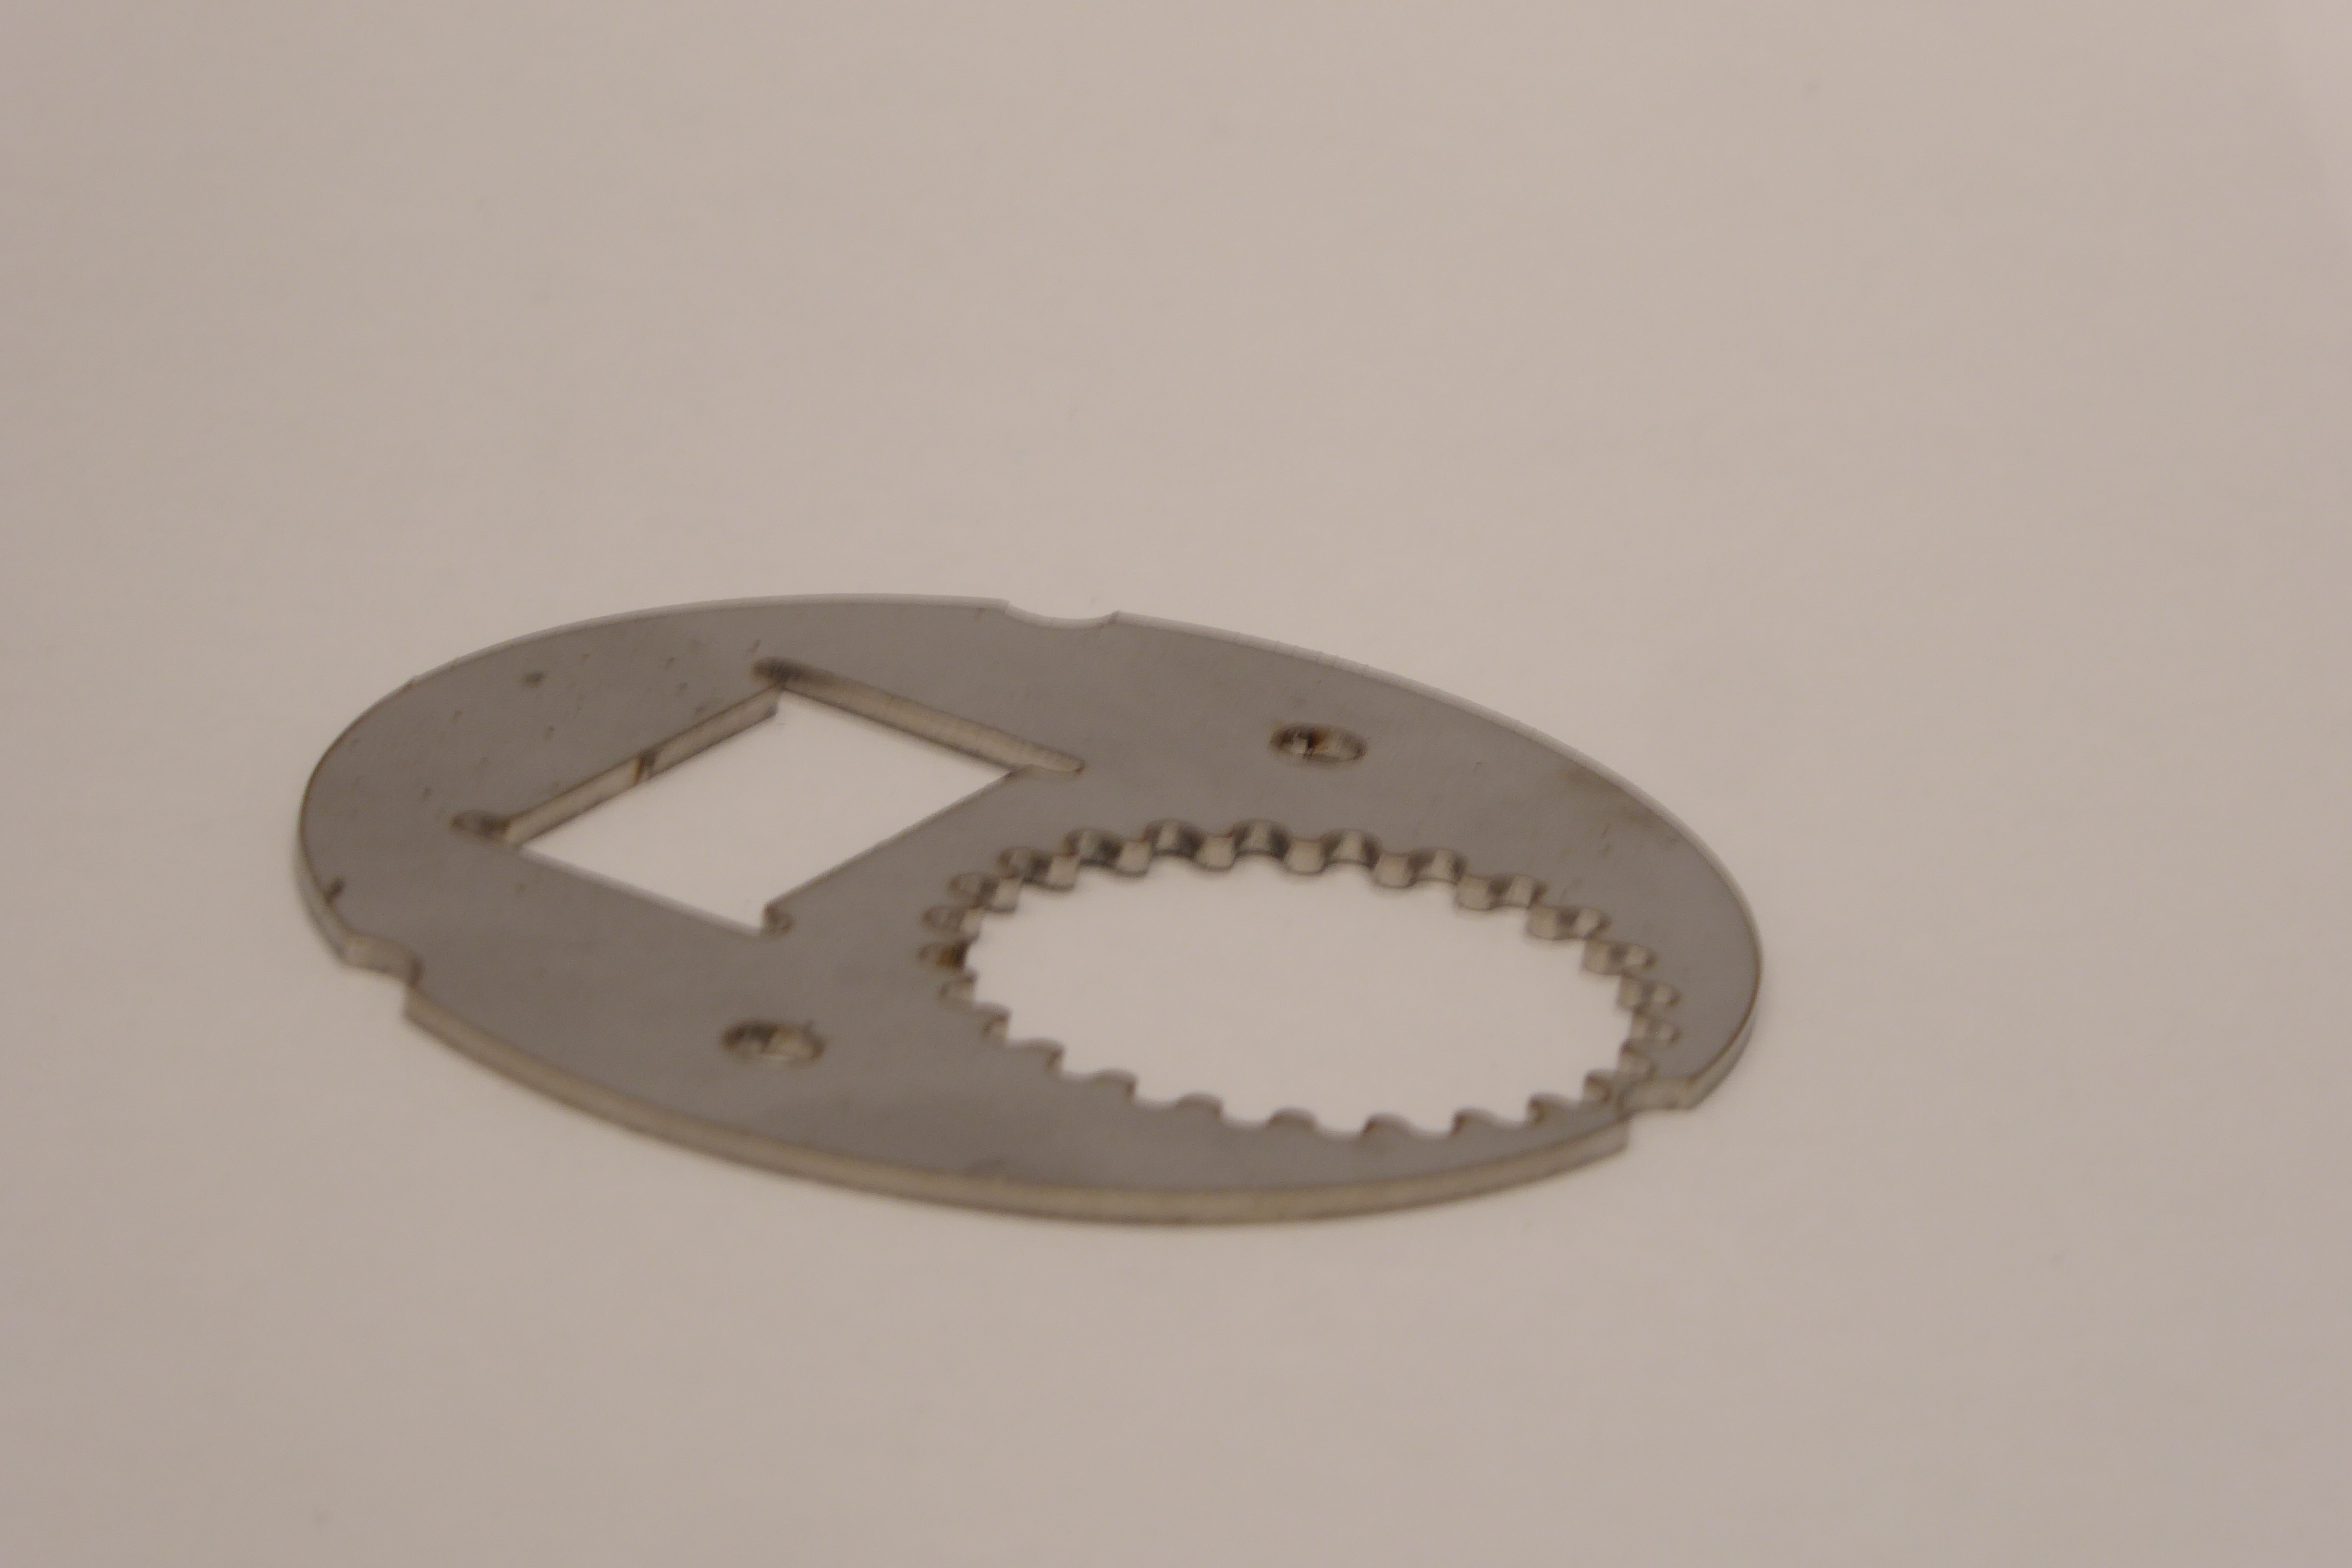
Label: Bottle Opener - Inlay